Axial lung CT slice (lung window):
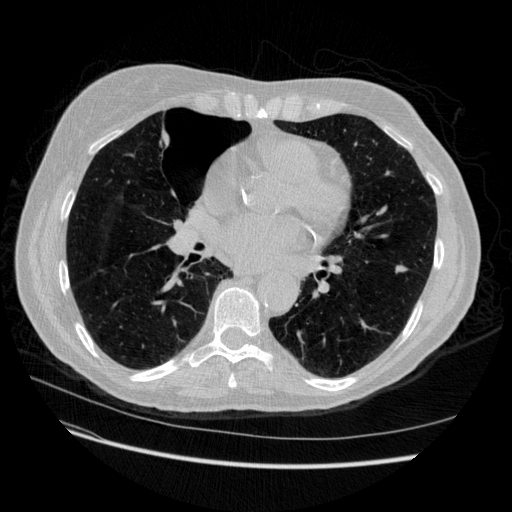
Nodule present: yes
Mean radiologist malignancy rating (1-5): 3